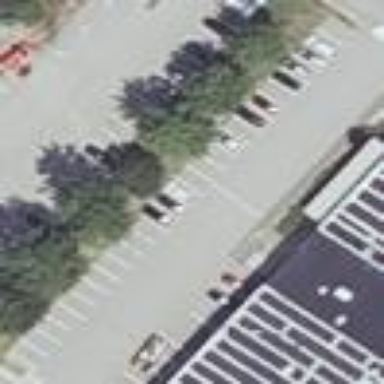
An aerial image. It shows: Street-side parking area with asphalt surface.